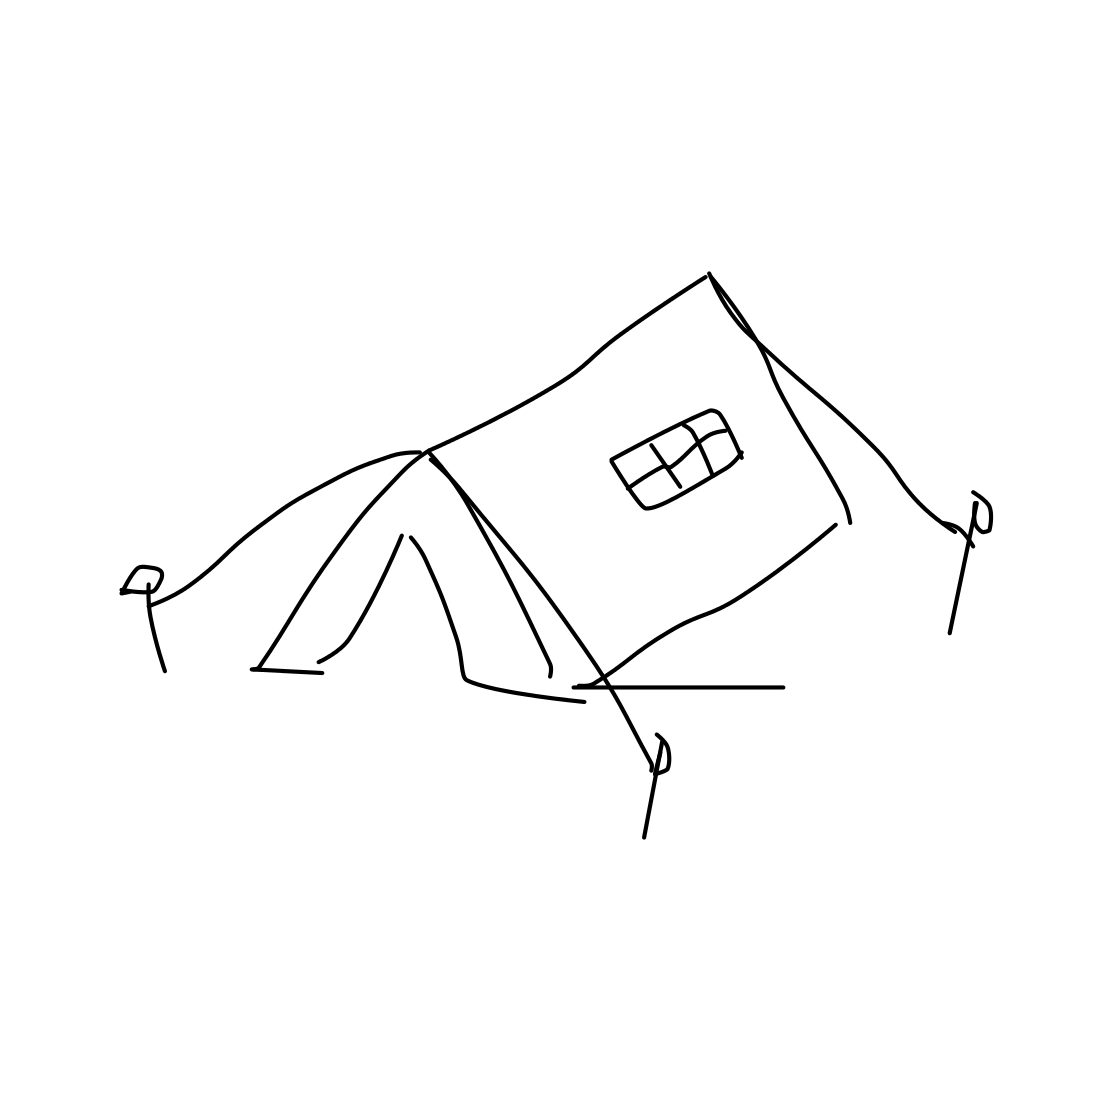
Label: tent